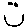
Label: smiley face